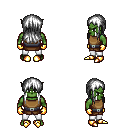
a pixel art fantasy rpg character, male body template, orc, green skin, leather chest armor, white pants, white unkempt hairstyle, gold gloves, gold boots, four views (front, back, left, right), 2x2 character sprite sheet, small pixel art, hard edges, no anti-aliasing